Current action and preconditions to check: trajectory_clear

Your task: For each precondition in the list above, predict whether it will hold at this action.

Consider the current scene as observed from the mobile robot's camera, and analyze the predicted future states of all dynamic agents (e.g., people, animals, vehicles, or any moving entities) within the NEXT SECOND.

IMPORTANT: Only answer "very likely" if you are absolutely certain—based on strong, clear evidence—that a dynamic agent will violate the precondition in the predicted future state. Do NOT answer "very likely" for unlikely, ambiguous, or low-probability risks.

Ask yourself for each precondition: Is there a high probability, with clear and convincing evidence, that the predicted future states of any dynamic agent will interfere with the predicted future state of the currently executing action within the NEXT SECOND, causing that precondition to fail?

Assess the risk level based on these predictions. Use "likely" or "very likely" if motions create a clear risk of interference.

Use "neutral" or "improbable" if agents are nearby but their predicted paths are clearly diverging or non-conflicting.

Failure Risk Categories: "very improbable", "improbable", "neutral", "likely", "very likely"

Answer Format: Output ONLY the probability_of_failure value from these categories: "very improbable", "improbable", "neutral", "likely", "very likely"

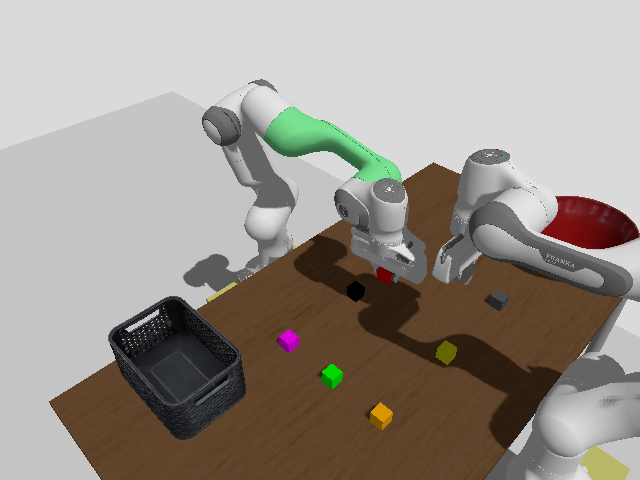

Answer: neutral